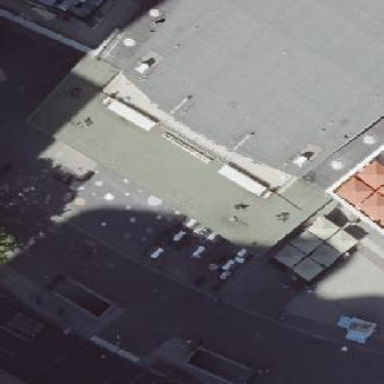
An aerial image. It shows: Flat roof building.